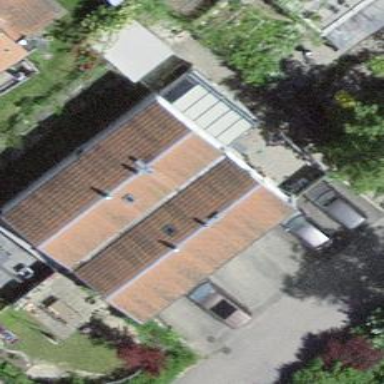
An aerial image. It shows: Terrace building.